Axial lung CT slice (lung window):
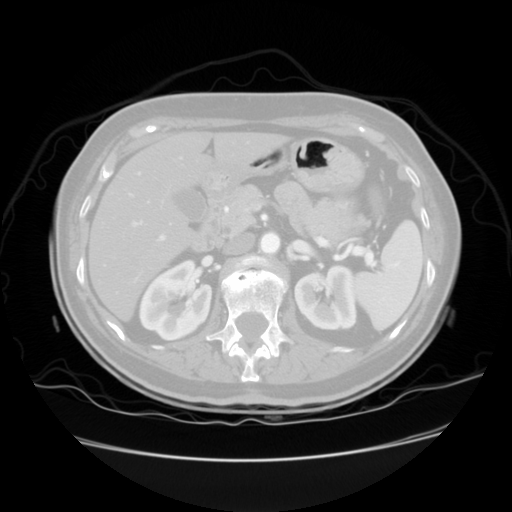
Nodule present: no